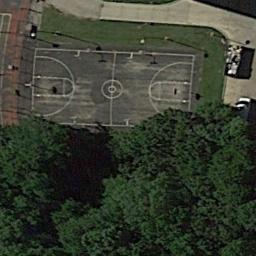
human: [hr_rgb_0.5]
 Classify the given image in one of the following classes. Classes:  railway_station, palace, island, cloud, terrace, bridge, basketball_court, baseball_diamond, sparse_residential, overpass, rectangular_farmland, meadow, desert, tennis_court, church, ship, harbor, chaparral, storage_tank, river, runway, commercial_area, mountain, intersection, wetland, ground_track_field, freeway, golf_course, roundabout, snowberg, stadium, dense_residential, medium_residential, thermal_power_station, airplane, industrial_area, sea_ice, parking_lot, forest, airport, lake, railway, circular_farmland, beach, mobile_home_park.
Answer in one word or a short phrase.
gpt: basketball_court